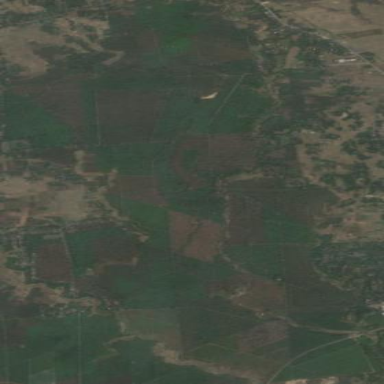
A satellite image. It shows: Farmland used for growing tea crops.